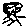
Label: tree